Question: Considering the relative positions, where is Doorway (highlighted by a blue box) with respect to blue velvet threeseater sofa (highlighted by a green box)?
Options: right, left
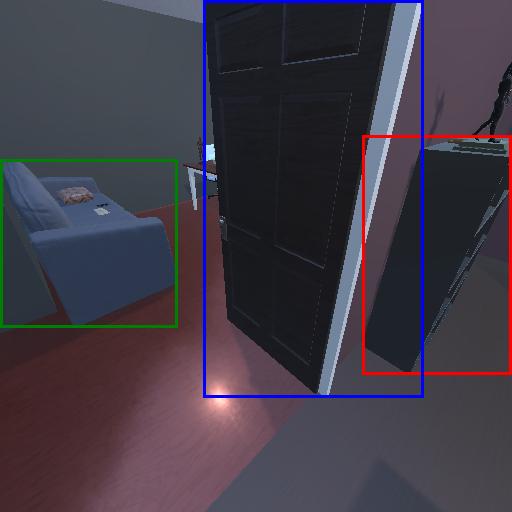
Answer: right